Field crop: maize
Growth stage: 1
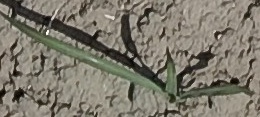
Species: sorghum